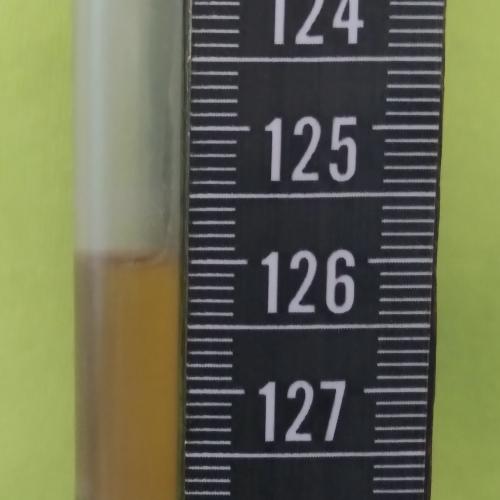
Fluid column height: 126.0 cm